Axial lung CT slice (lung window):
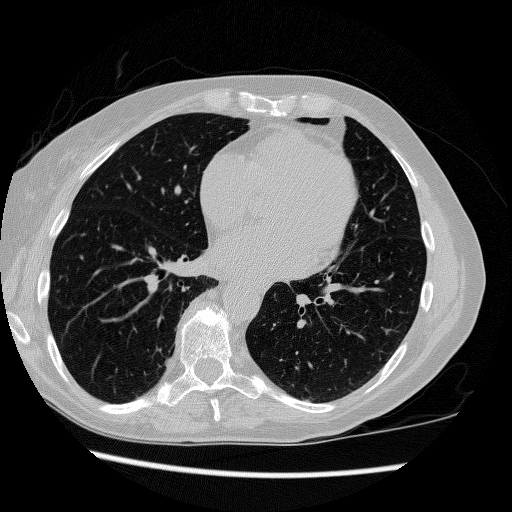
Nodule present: yes
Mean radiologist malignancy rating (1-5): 2.5